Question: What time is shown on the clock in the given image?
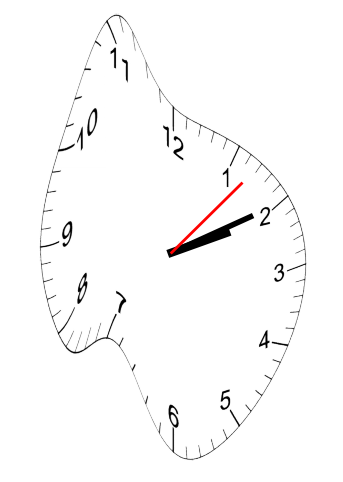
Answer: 02:10:07